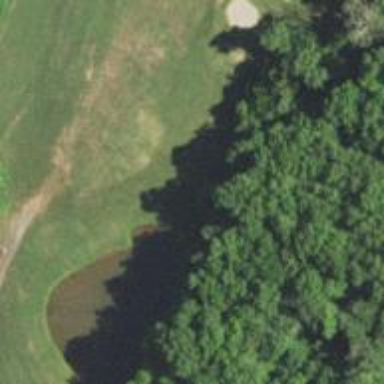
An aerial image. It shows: Peaceful pond surrounded by nature.